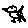
Label: bird